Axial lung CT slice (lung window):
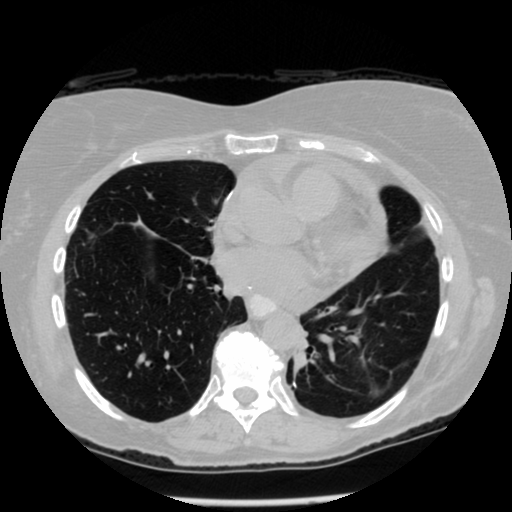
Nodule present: no